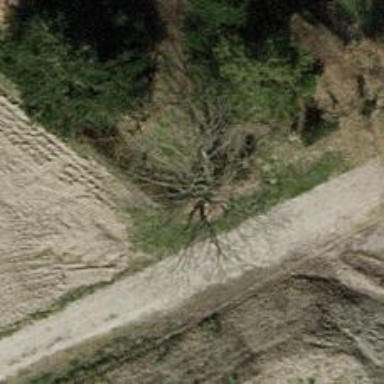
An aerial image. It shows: Beautiful tree in nature.